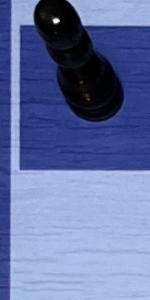
Label: Empty